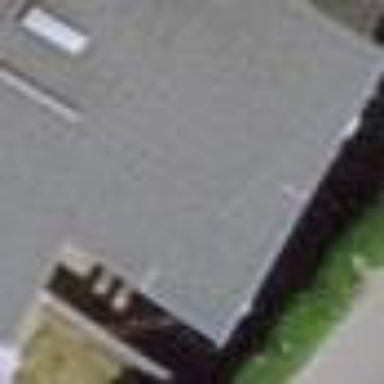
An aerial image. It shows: View of roof of building.